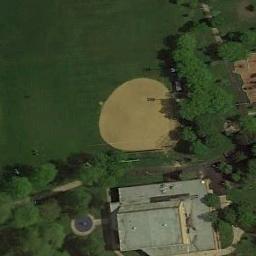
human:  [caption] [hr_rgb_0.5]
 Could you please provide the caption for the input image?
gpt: There is a baseball diamond in the grass next to the houses and the forest .

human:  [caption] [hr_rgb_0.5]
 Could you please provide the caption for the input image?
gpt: There is a baseball diamond in the middle of grass covered with trees .

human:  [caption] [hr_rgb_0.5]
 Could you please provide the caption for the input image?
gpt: There is a muddy path by the baseball field .

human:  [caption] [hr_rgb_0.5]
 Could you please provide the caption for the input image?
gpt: A baseball diamond on the lawn with some trees and a building beside .

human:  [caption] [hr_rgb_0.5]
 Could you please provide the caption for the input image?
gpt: There is a house next to the baseball diamond .